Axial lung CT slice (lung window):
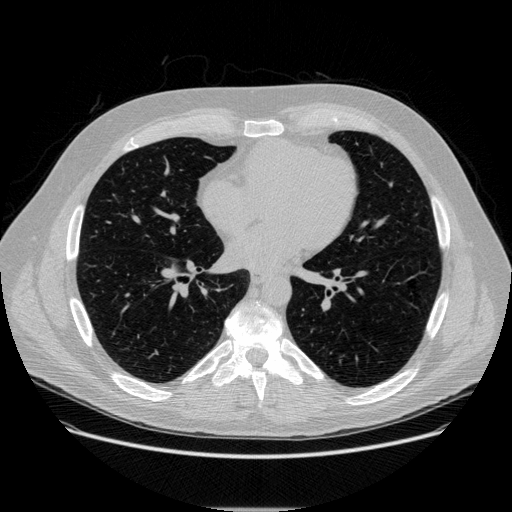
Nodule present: no